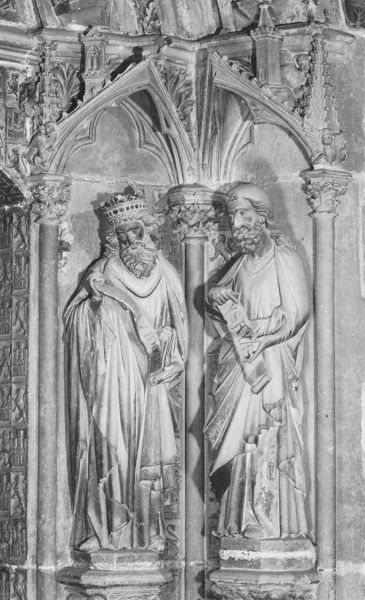
Titel: Kreuzgangportal, Ansicht von Westen
Standort: Burgos, Kathedrale, Kreuzgang (EU - E)
Schlagwörter: prophet, könig, schriftrolle heiliger, gotik skulptur